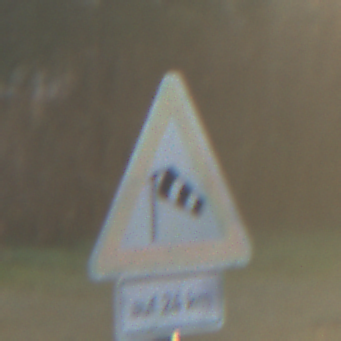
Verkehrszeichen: SeitenwindVonLinks
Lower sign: LaengeEinerStrecke6
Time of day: SunriseSunset
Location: Outdoor (Nature)
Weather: Clear
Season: NotSpecified
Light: Natural